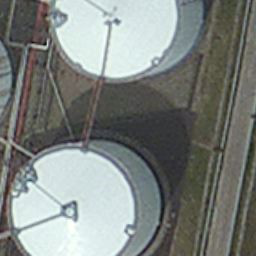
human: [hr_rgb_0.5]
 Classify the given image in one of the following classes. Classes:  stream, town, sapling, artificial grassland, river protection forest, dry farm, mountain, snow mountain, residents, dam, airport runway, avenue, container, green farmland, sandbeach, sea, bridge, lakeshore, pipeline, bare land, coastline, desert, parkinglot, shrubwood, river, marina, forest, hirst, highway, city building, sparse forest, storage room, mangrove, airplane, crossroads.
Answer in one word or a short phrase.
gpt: storage room